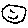
Label: smiley face